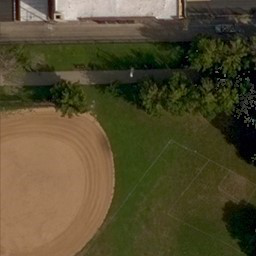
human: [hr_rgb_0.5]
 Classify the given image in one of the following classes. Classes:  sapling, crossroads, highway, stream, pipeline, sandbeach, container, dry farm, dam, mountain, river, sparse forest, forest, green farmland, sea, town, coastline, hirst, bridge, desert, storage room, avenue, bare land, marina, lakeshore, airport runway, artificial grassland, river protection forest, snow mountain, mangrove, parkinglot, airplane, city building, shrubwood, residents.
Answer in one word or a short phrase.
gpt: artificial grassland